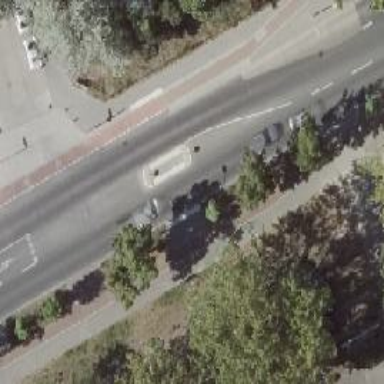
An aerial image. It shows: Uncontrolled footway crossing with pedestrian island.